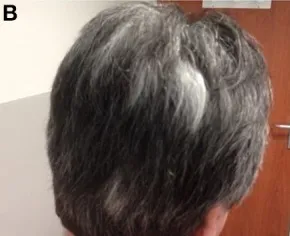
Vitiligo lesions. Skin. Observed after 8 months of treatment with nivolumab. Depigmentation affected the whole skin but preferentially the chest.
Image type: medical_photograph (oral_photograph)